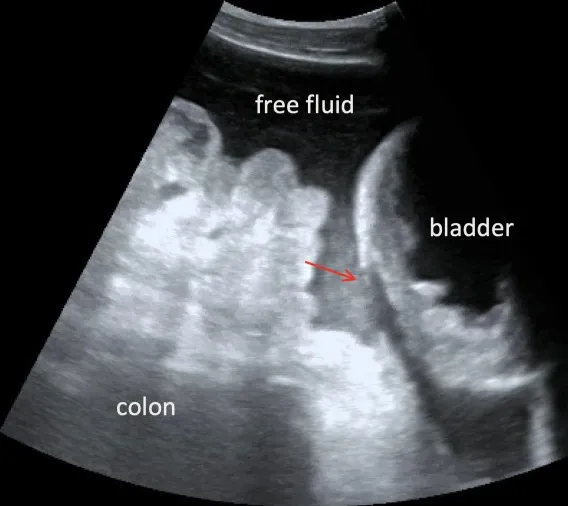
Point of care ultrasound in sagittal plane demonstrating the purported disruption in the hyperechoic bladder dome (red arrow).
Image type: radiology (ultrasound)